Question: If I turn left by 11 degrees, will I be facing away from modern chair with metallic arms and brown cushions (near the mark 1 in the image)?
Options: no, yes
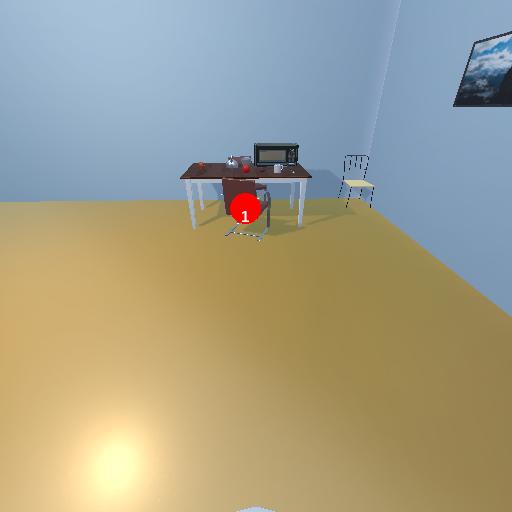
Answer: no